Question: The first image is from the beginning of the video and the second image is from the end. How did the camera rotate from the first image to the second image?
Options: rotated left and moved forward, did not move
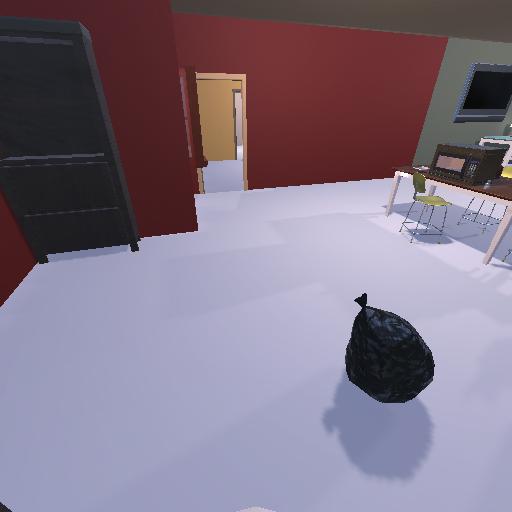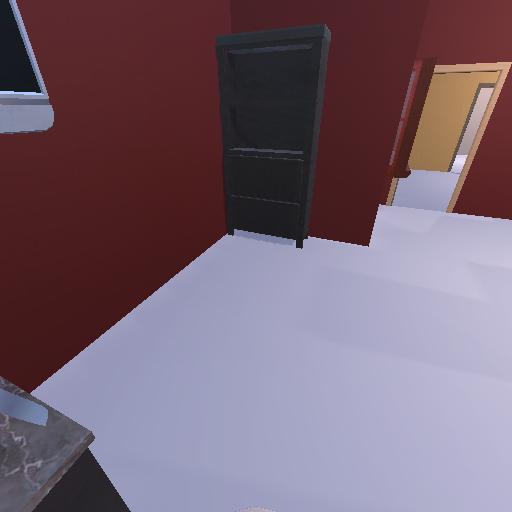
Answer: rotated left and moved forward